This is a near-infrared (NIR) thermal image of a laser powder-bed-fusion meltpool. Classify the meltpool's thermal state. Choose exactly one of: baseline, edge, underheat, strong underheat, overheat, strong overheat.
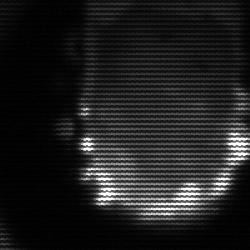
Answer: baseline